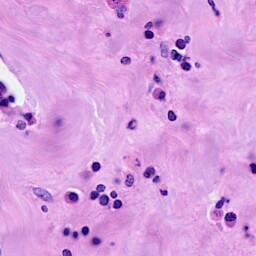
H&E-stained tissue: Breast